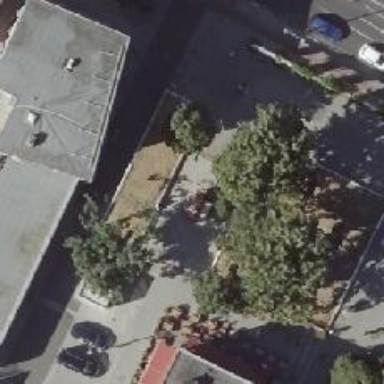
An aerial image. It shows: Historic memorial featuring sculpture.